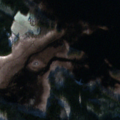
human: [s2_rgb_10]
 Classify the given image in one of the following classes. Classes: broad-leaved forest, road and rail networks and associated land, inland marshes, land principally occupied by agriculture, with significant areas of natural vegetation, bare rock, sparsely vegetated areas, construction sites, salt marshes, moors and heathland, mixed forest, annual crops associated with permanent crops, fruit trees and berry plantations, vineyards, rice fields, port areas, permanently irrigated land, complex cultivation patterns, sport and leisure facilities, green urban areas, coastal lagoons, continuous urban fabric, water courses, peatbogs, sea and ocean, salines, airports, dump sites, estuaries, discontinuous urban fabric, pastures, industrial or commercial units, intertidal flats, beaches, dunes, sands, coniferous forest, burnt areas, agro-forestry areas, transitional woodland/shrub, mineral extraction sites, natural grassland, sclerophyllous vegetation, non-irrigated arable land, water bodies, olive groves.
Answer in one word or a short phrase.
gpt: coniferous forest, mixed forest, inland marshes, water bodies